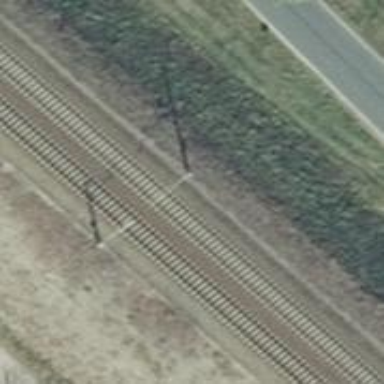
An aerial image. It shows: Milestone along the railway with catenary mast.